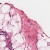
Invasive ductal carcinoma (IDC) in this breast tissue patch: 0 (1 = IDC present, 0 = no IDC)